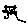
Label: cat